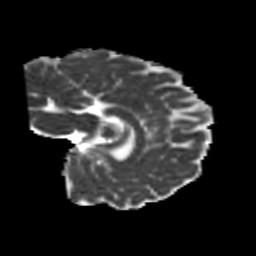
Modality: MD
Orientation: sagittal
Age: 24
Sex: female
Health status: healthy
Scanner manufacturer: siemens
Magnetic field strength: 3 T
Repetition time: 10.8 s
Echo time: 0.082 s